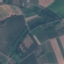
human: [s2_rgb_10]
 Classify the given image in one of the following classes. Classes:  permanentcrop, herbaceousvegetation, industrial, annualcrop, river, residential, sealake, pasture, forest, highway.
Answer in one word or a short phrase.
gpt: PermanentCrop